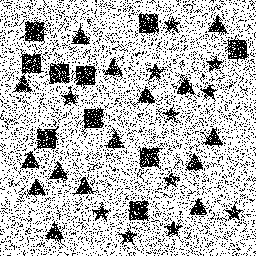
Squares: 10
Triangles: 15
Stars: 11
Total shapes: 36